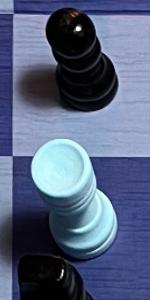
Label: Rook_White